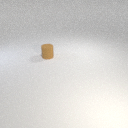
small brown rubber cylinder